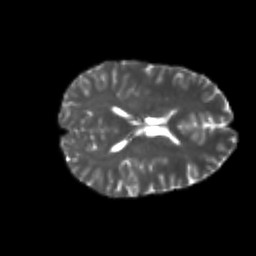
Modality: T2w
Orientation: axial
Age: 24
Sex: female
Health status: healthy
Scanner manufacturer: philips
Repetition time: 7.389 s
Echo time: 0.08599 s